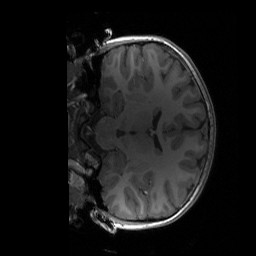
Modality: T1w
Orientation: coronal
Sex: male
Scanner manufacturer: siemens
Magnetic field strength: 3 T
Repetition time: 1.9 s
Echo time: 0.00243 s